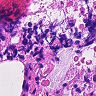
Metastatic tissue present: no